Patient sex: F
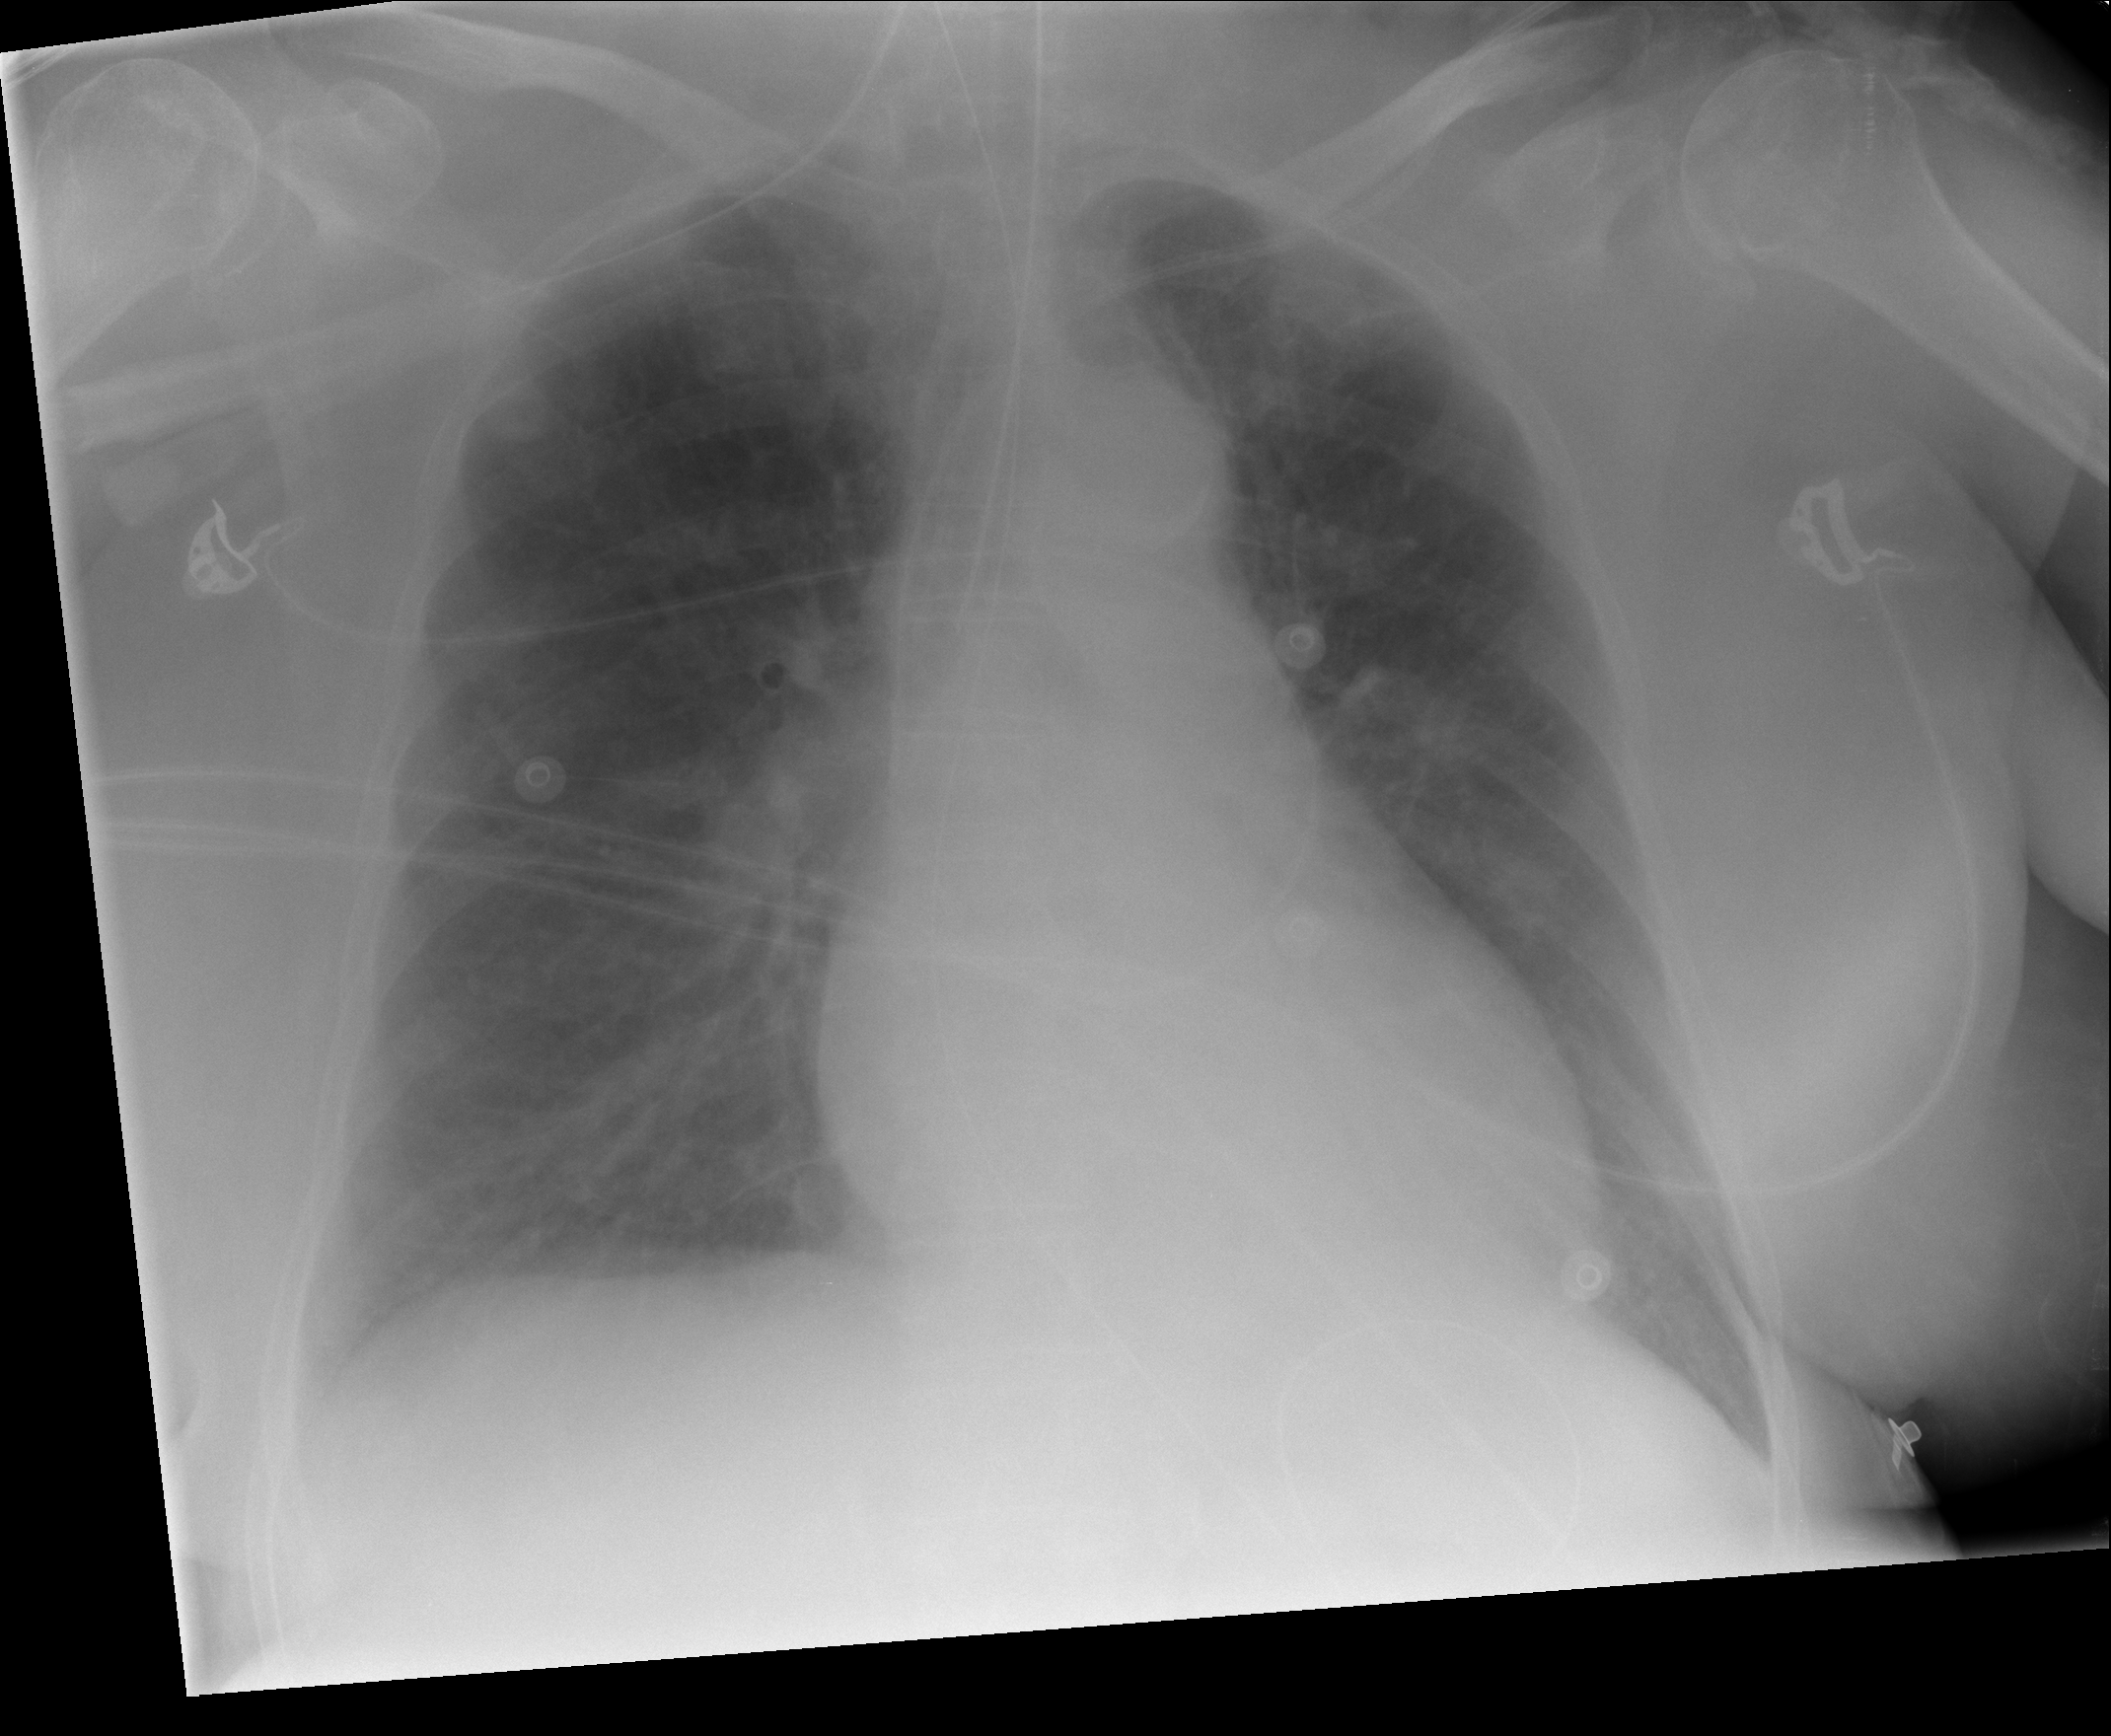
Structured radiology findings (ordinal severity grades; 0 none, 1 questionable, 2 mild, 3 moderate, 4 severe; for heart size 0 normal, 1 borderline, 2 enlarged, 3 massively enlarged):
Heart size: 2
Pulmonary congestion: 2
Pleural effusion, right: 2
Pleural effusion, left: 0
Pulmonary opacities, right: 1
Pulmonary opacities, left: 1
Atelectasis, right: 2
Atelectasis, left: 1